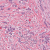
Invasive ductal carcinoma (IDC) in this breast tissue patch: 1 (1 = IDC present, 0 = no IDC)